Interaction volume radius: 5 \u00c5
Interaction volume height: 15 \u00c5
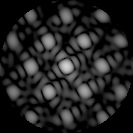
Disorder parameter: 0.2835